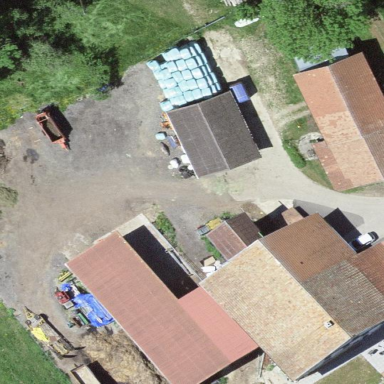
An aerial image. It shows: Farmyard area.